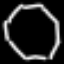
Label: octagon